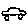
Label: car